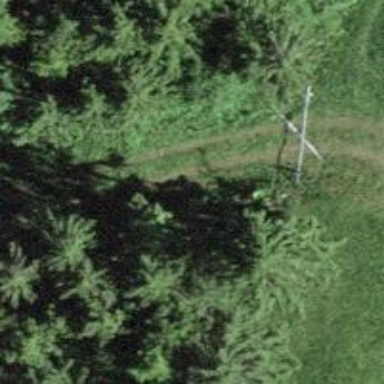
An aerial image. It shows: Lift gate barrier.